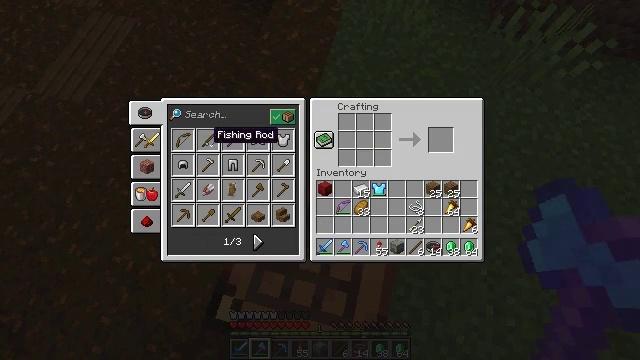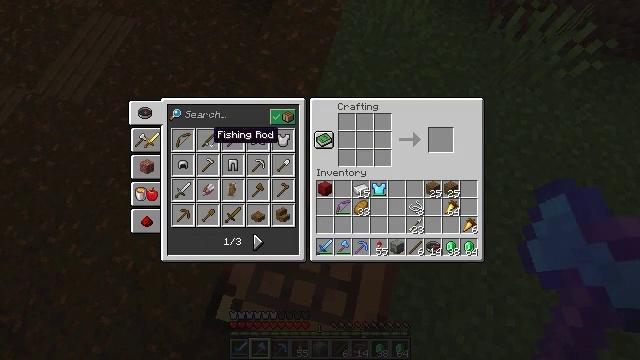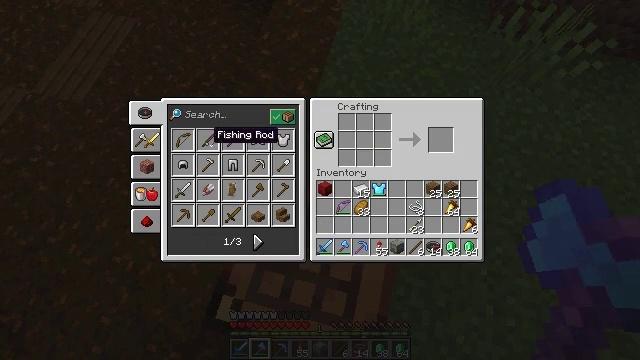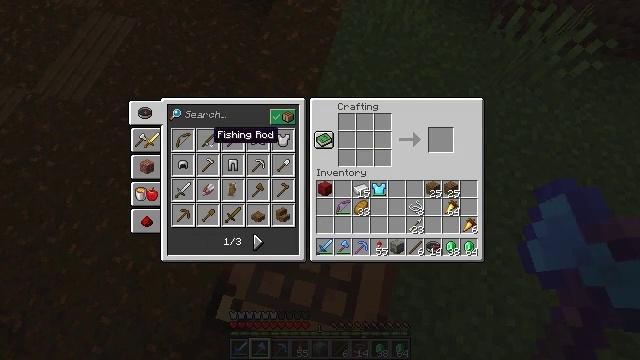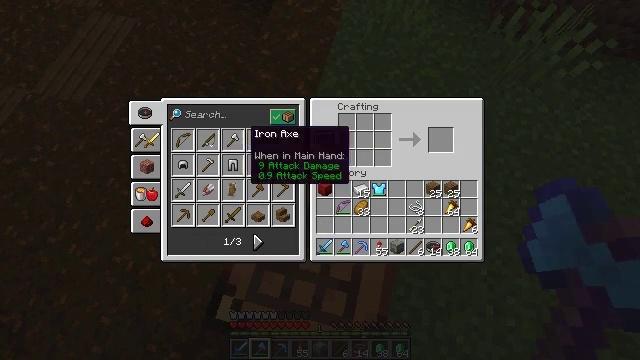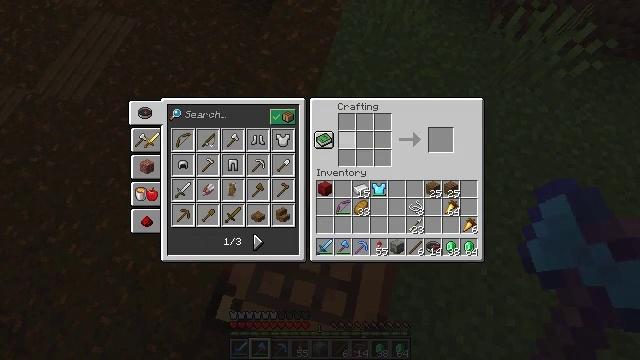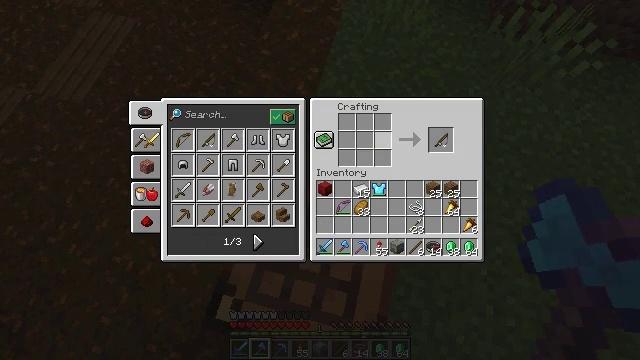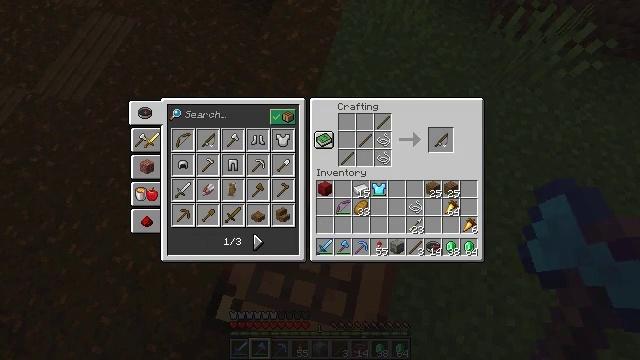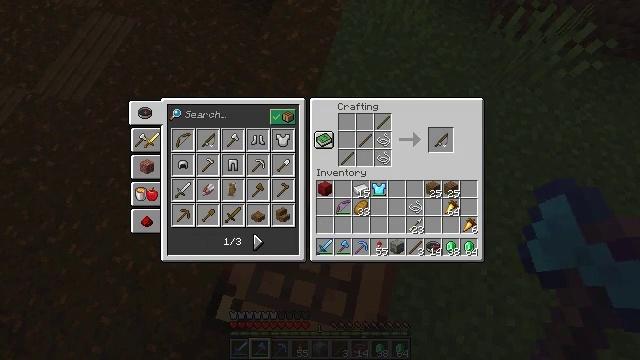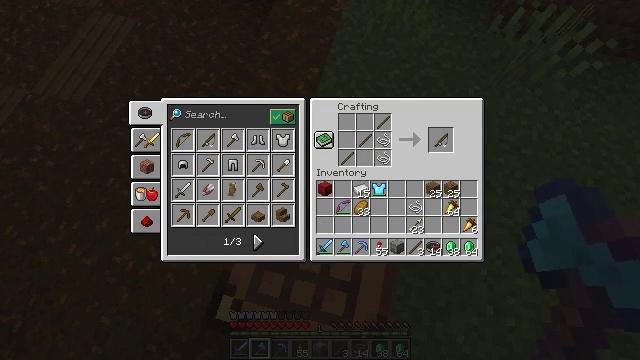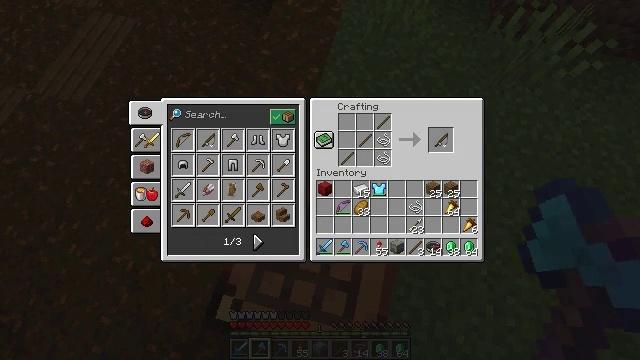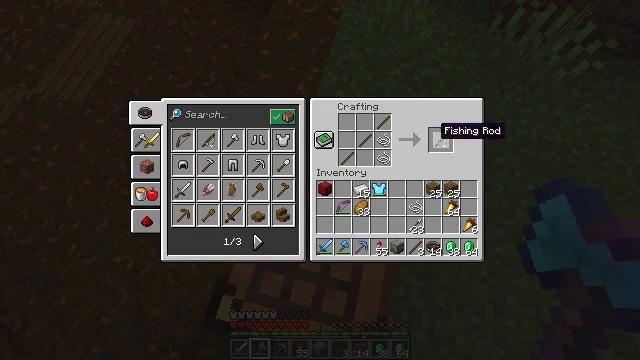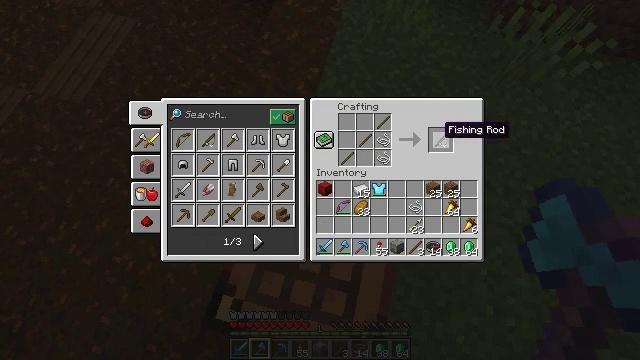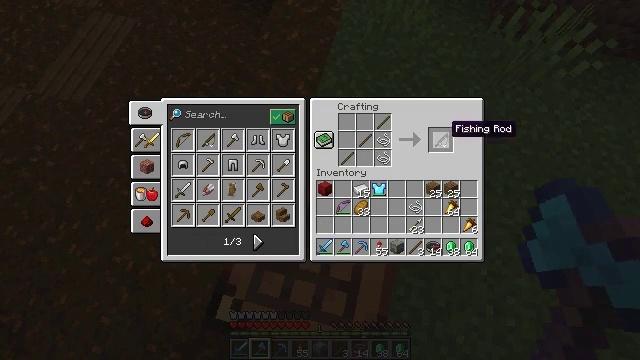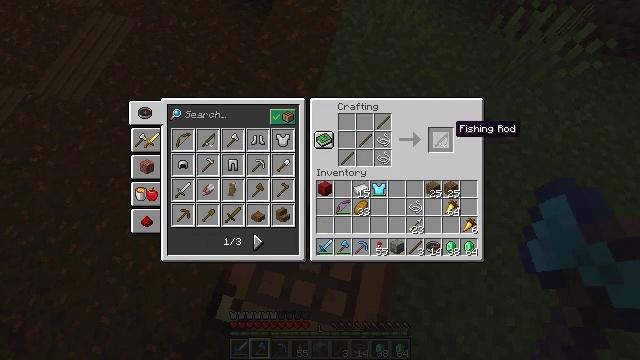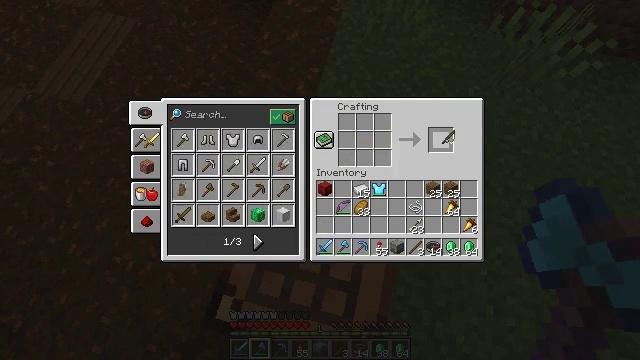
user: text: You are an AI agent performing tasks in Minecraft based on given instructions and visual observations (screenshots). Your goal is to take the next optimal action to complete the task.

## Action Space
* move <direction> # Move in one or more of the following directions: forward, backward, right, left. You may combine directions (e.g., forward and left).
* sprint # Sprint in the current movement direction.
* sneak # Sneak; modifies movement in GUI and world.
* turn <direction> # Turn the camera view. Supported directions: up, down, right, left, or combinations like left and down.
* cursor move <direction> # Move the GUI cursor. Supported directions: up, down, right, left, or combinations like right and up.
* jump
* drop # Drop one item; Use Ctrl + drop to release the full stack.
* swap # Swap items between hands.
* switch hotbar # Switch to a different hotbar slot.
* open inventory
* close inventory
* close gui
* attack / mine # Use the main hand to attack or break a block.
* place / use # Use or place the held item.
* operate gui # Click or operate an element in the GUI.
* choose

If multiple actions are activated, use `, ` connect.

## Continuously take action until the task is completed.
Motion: motion action
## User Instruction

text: Craft a fishing rod.
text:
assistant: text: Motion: operate gui
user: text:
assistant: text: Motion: operate gui
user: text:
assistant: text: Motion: operate gui
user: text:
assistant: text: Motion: cursor move right
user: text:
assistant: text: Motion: cursor move right
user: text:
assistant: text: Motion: cursor move right
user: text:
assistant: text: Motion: cursor move right
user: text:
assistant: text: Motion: cursor move right
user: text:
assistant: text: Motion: no_op
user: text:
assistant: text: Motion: no_op
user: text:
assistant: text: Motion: no_op
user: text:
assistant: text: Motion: no_op
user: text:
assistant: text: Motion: cursor move right
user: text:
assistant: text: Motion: no_op
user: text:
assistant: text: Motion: operate gui
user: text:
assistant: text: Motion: operate gui
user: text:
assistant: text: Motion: operate gui
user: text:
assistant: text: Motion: cursor move left and down
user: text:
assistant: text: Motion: cursor move left and down
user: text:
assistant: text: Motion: no_op